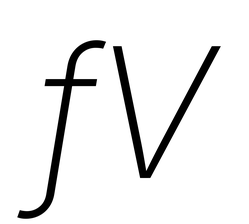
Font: Inter-Italic_ExtraLight_Italic